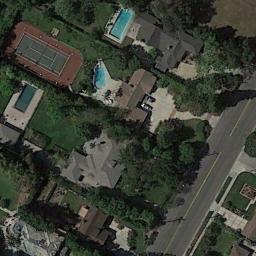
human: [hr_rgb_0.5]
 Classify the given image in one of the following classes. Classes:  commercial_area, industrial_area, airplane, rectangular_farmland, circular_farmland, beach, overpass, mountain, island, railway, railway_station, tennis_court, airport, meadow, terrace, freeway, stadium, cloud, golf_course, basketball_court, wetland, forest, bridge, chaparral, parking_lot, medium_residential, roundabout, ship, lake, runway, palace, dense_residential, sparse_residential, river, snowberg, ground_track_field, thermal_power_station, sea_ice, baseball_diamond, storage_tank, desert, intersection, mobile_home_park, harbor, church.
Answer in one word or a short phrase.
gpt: tennis_court